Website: walmart
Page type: billing-address
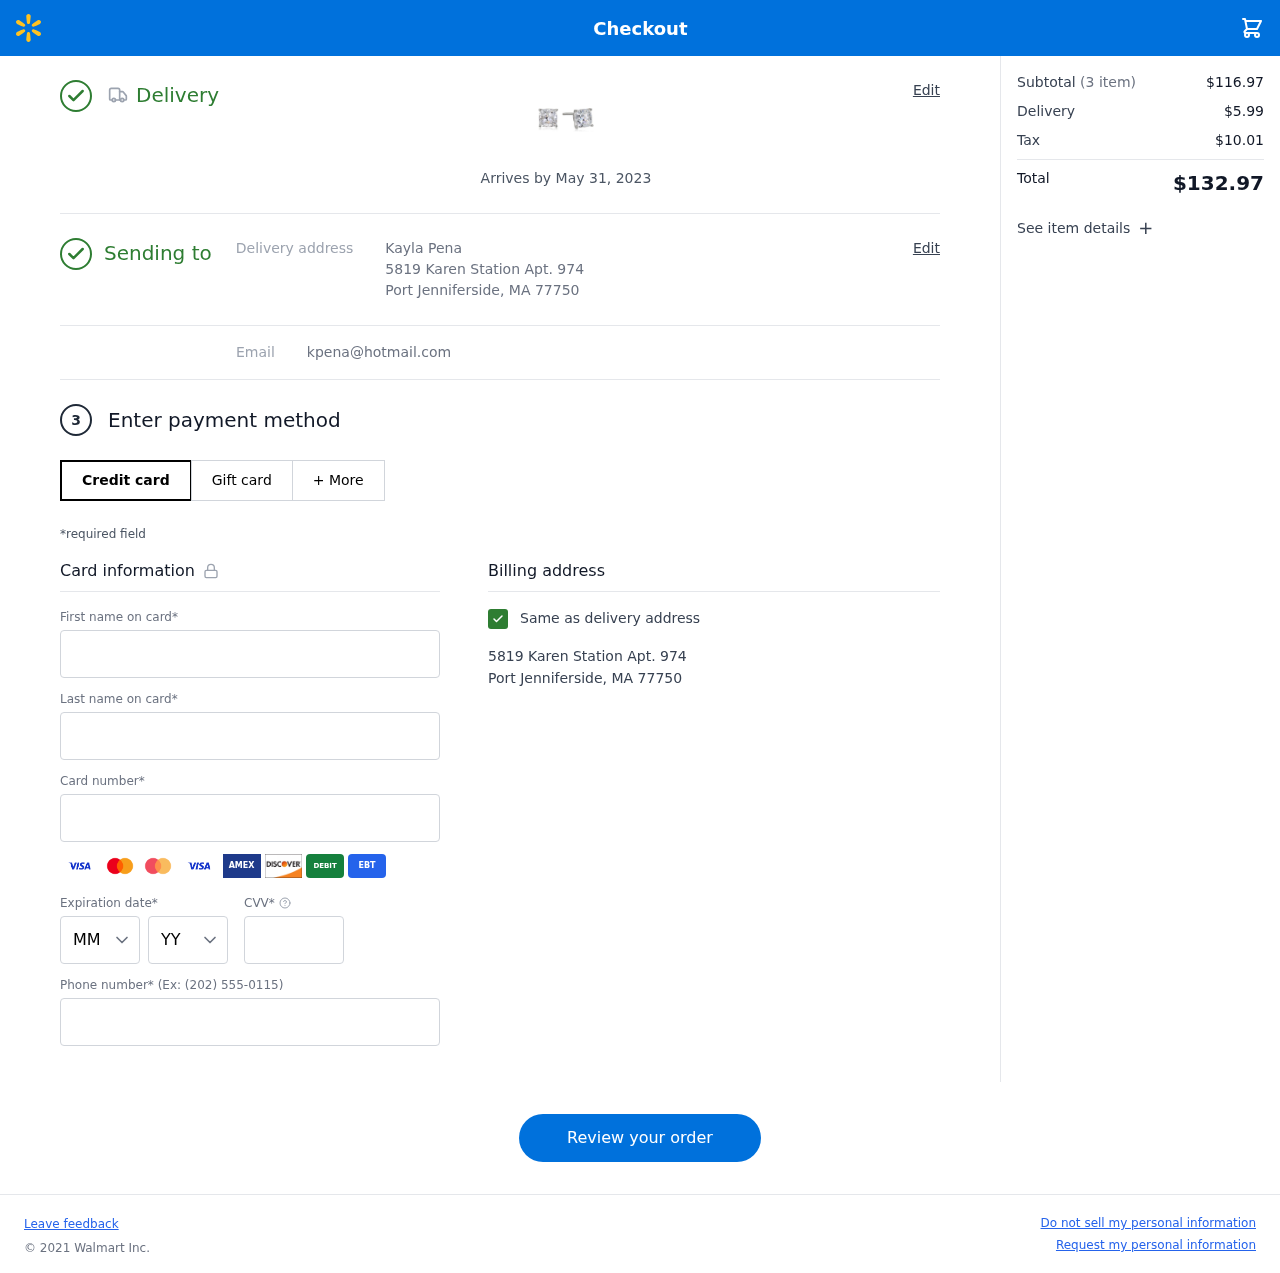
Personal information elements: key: PII_CARD_CVV
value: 027
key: PII_CARD_EXPIRY_MONTH
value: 08
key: PII_CARD_EXPIRY_YEAR
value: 29
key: PII_CARD_NUMBER
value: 6011 3708 8886 9923
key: PII_EMAIL
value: kpena@hotmail.com
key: PII_FIRSTNAME
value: Kayla
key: PII_FULLNAME
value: Kayla Pena
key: PII_LASTNAME
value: Pena
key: PII_PHONE
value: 5395312411
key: PII_STREET
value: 5819 Karen Station Apt. 974
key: PII_CITY_STATE_ZIP
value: Port Jenniferside, MA 77750
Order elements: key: ORDER_DELIVERY_DATE
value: Arrives by May 31, 2023
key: ORDER_NUM_ITEMS
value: (3 item)
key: ORDER_SUBTOTAL
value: $116.97
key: ORDER_SHIPPING_COST
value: $5.99
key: ORDER_TAX
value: $10.01
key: ORDER_TOTAL
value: $132.97